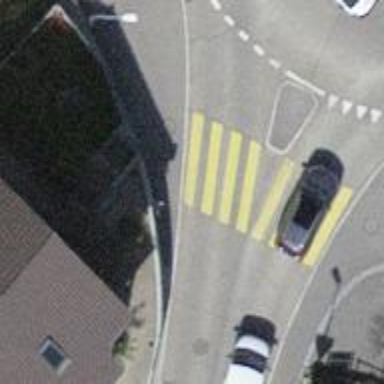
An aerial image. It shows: Uncontrolled zebra crossing with zebra markings.